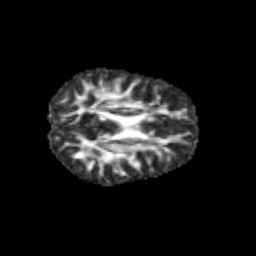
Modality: FA
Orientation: axial
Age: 10
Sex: female
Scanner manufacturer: siemens
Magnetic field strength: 3 T
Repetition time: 3.8 s
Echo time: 0.07 s